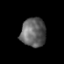
Tissue: prostate
Cell type: T cells
Senescence score: 0.7326
Nuclear area (px): 709
Mean DAPI intensity: 98.386